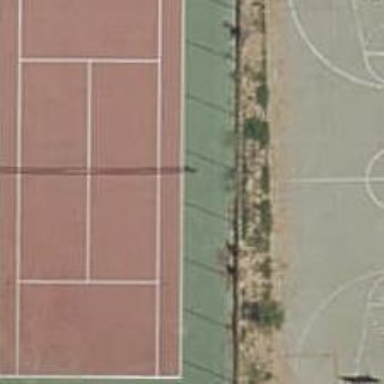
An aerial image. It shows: Tennis court on pitch designated for leisure land.